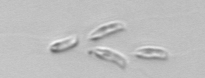
Label: Dinobryon